Field crop: maize
Growth stage: 2
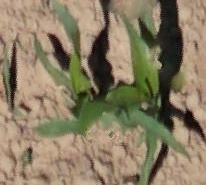
Species: maize